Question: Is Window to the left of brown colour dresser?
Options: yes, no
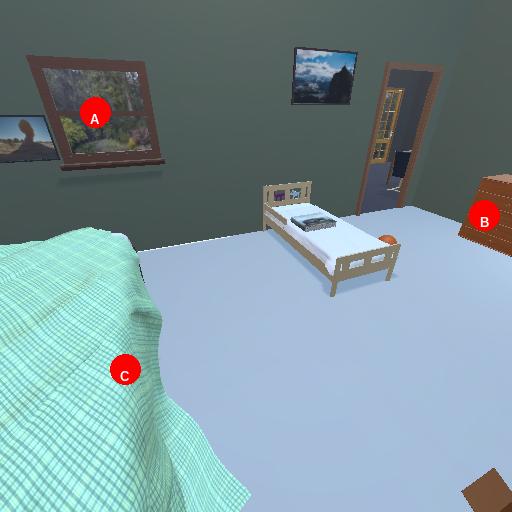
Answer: yes